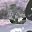
Label: 6